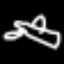
Label: airplane